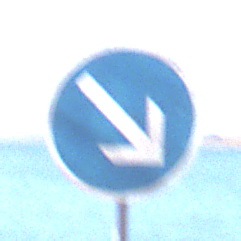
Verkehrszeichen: VorgeschriebeneVorbeifahrtRechts
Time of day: MorningAfternoon
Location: Outdoor (Nature)
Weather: Clear
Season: NotSpecified
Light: Natural